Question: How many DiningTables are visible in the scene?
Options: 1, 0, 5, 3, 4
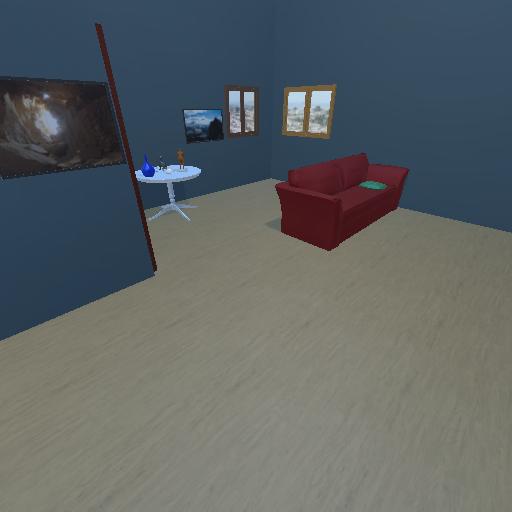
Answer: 1